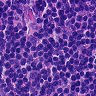
Metastatic tissue present: no